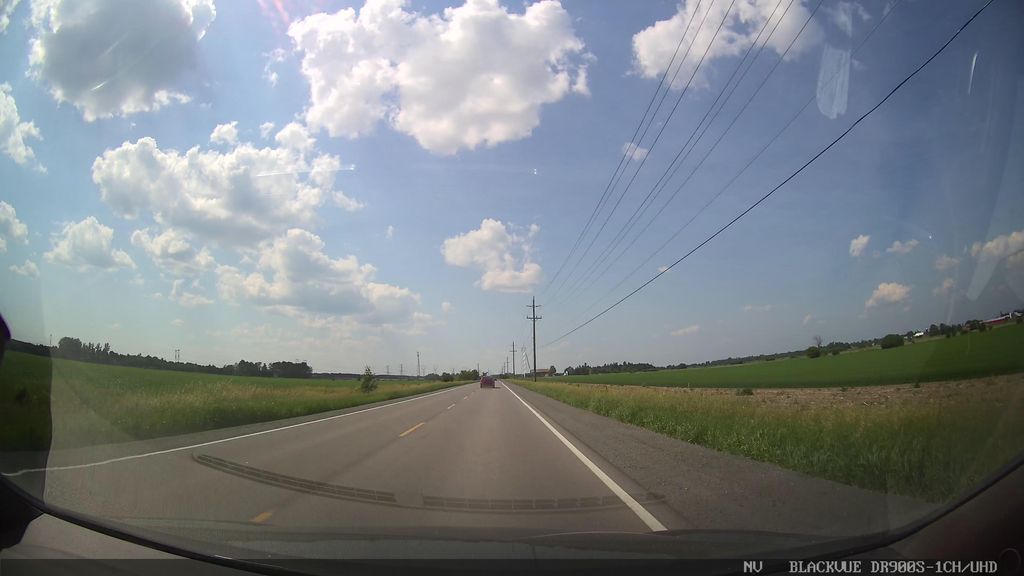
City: ottawa-gatineau